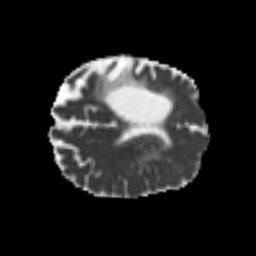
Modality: MD
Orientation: axial
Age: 45
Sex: male
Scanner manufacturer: siemens
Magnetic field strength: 3 T
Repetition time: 4.999 s
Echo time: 0.07946 s